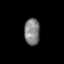
Tissue: prostate
Cell type: B cells
Senescence score: 0.8172
Nuclear area (px): 410
Mean DAPI intensity: 128.161